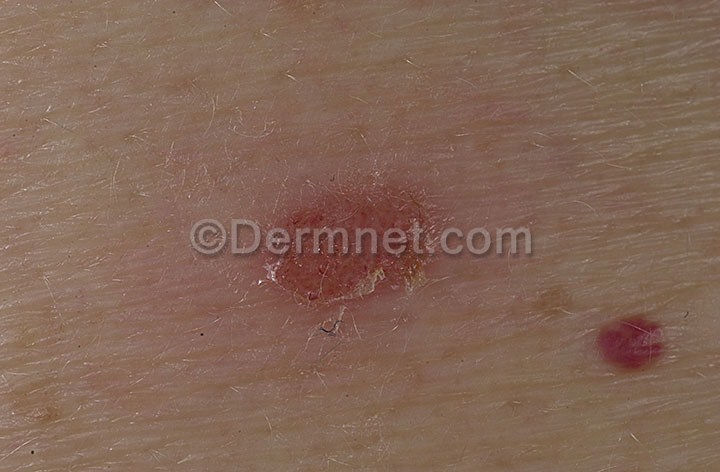
Disease: Seborrheic Keratoses and other Benign Tumors